Interaction volume radius: 5 \u00c5
Interaction volume height: 10 \u00c5
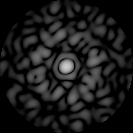
Disorder parameter: 0.8599